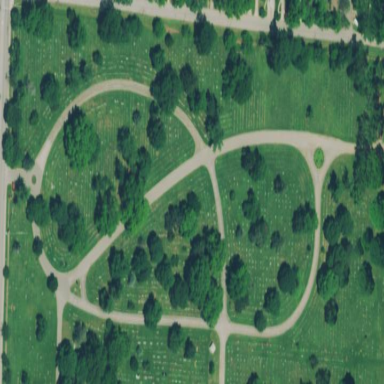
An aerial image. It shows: Cemetery.